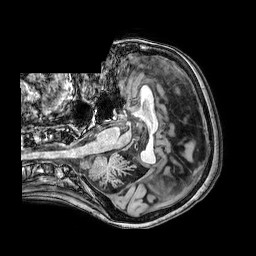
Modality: T1w
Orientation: axial
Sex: female
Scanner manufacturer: philips
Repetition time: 0.008151 s
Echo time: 0.00373 s